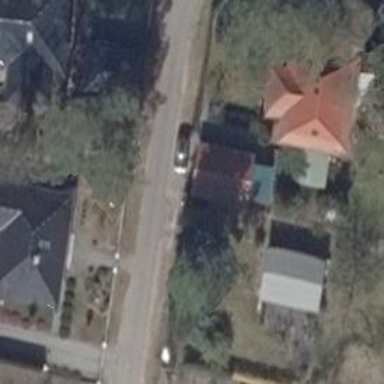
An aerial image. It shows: Driveway.